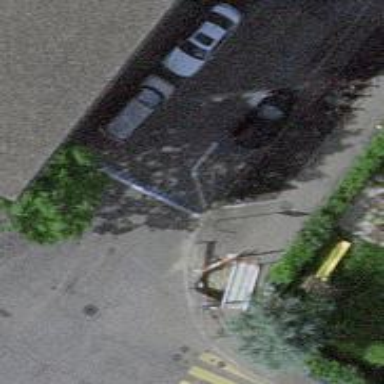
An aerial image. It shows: Bicycle rental facility.